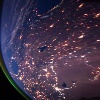
Label: land